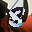
Label: 8